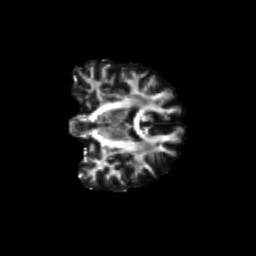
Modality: FA
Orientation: coronal
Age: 32
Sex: female
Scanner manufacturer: siemens
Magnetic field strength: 3 T
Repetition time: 8.6 s
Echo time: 0.095 s